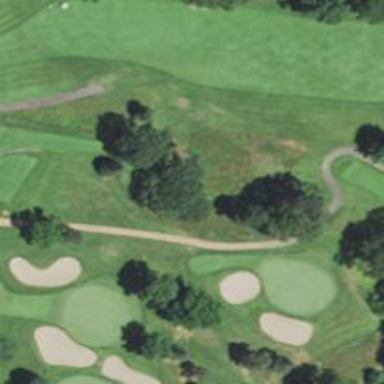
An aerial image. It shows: Path for both roads and golfers.